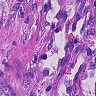
Metastatic tissue present: yes